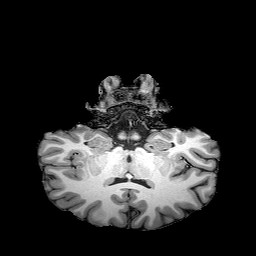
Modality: T1w
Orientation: sagittal
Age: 27
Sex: female
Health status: healthy